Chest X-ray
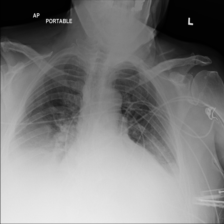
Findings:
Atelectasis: positive
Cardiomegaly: negative
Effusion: positive
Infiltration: positive
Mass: negative
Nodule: negative
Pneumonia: negative
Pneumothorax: negative
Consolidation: negative
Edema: negative
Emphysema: negative
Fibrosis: negative
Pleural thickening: negative
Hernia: negative